Question: I am facing big issue in my site, even after googling lot of I didn't find any perfect solution.
In my web site I have included iframe in one page for viewing pdf files, But when I open dialog box it goes behind that pdf. I know the reason that pdf plugin is not rendering as part of page that's why it always display on the top.
Anyhow I need to display dialog box on the top of the pdf. I have tried following solution
Except these any of the perfect solution if you have then please help regard this.
This is my sample page

Thank you.
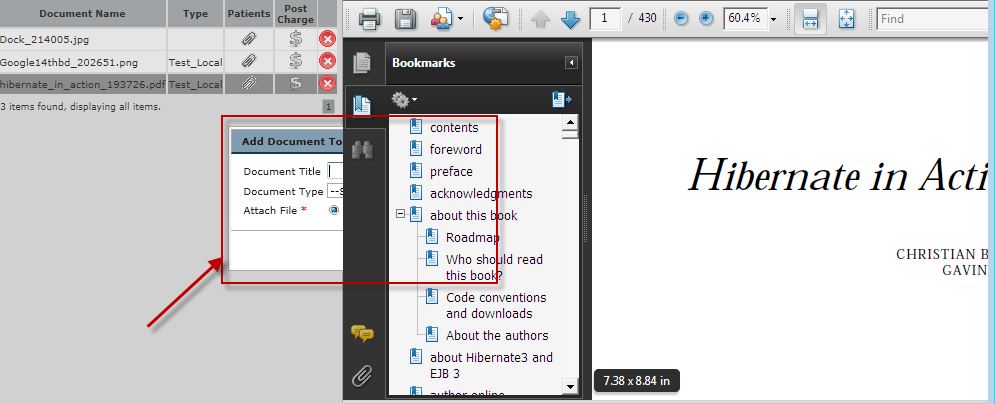
Answer: I've had a similar problem with a file upload form I use thats within a jquery ui dialogue. I use this snippet:
'''
function getMaxZ() {
var opt = { inc: 5 };
var def = { inc: 10, group: "*" };
$.extend(def, opt);
var zmax = 0;
$(def.group).each(function () {
var cur = parseInt($(this).css('z-index'));
zmax = cur > zmax ? cur : zmax;
});
zmax += def.inc;
return zmax;
}
var zIndexMax=getMaxZ();
$("#"+gridName).css({"z-index": Math.round(zIndexMax)});
'''
Works like a charm for me, before my popup dialogues would appear behind the jquery ui one, now they don't. Hopefully it'll help you out.